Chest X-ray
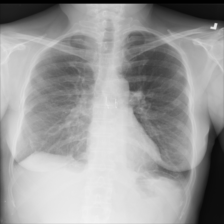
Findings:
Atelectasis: negative
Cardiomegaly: negative
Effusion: negative
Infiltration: negative
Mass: negative
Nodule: negative
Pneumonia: negative
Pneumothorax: negative
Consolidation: negative
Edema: negative
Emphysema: negative
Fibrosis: negative
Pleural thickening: negative
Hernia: negative